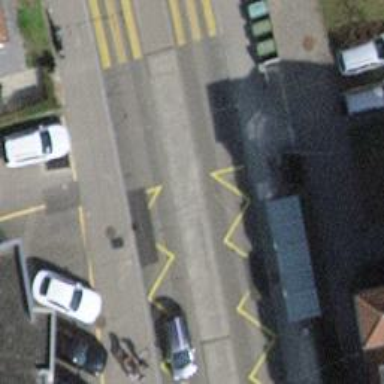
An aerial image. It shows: Bus stop for trolleybuses with designated stop position.